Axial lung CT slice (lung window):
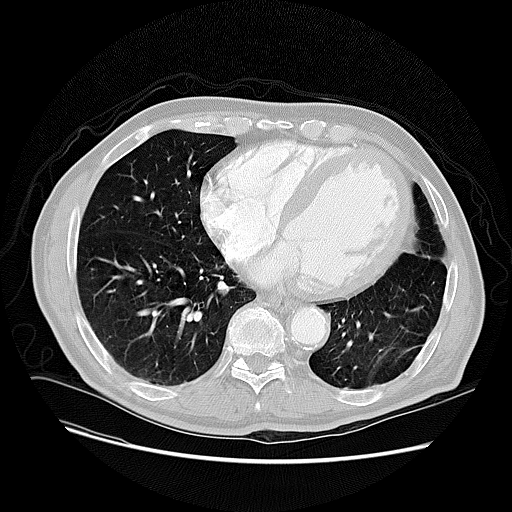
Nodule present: no